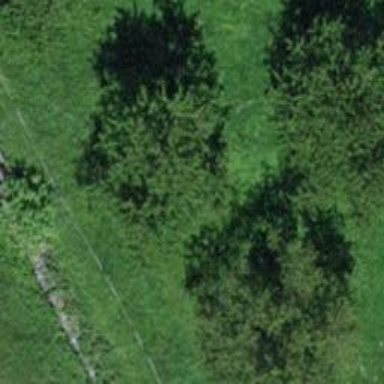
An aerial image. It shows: Broadleaved tree with lush foliage.